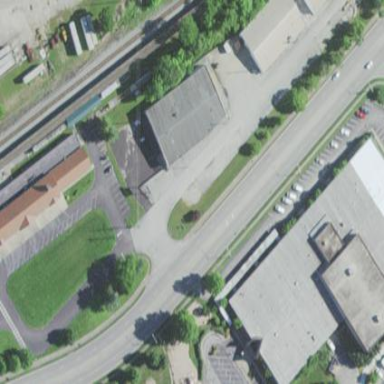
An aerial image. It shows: Building that houses fitness center.